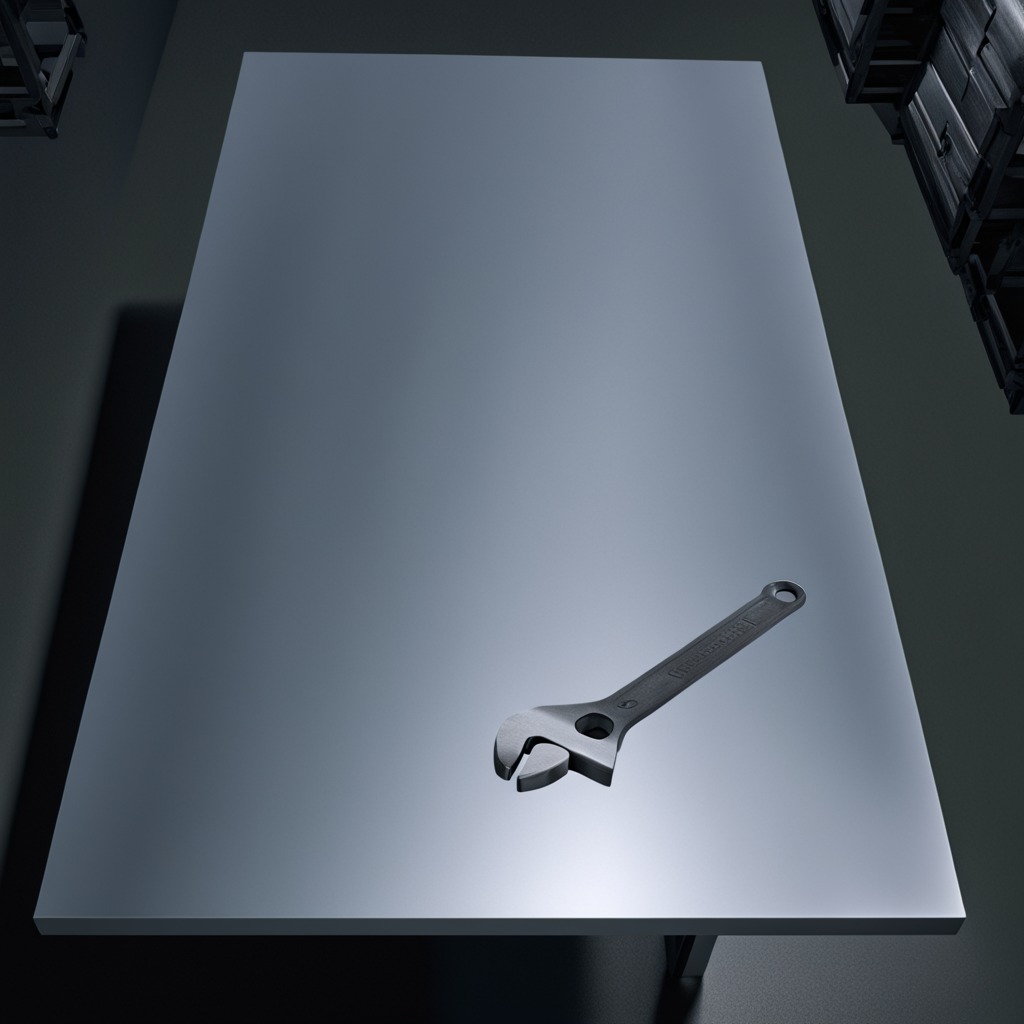
An wrench is lying on the tabletop in the basement in the evening.